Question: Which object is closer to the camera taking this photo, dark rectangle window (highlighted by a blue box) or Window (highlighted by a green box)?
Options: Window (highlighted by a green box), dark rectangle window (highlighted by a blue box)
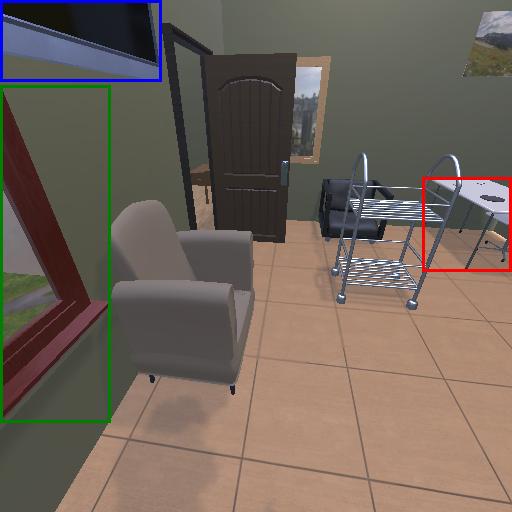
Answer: Window (highlighted by a green box)